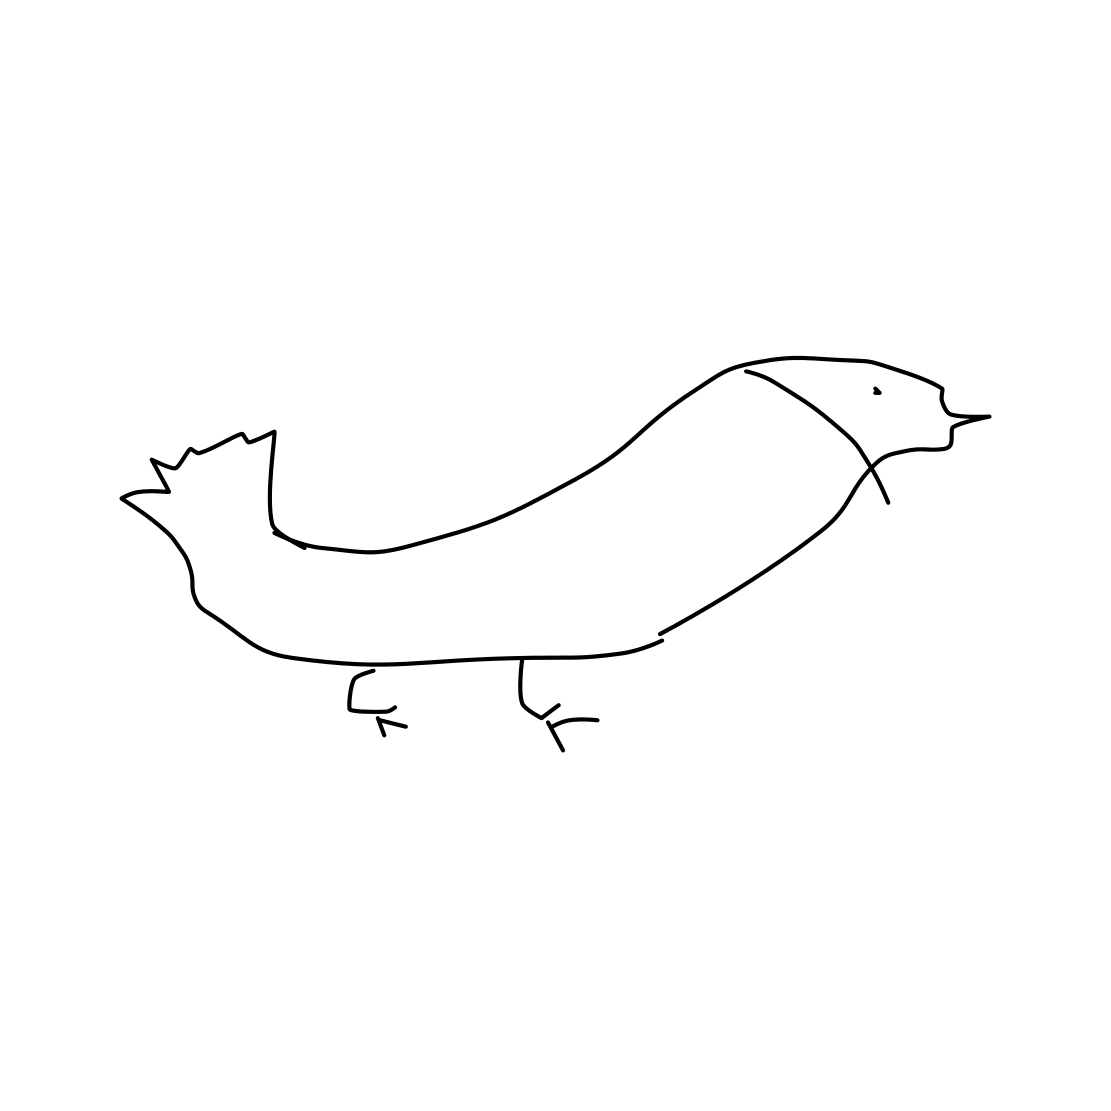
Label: pigeon